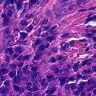
Metastatic tissue present: no